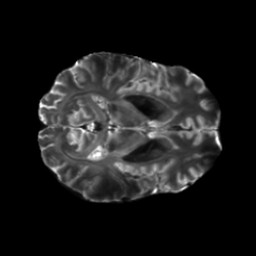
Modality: T2w
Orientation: axial
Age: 30
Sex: female
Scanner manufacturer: siemens
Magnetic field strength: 6.98 T
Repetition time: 7.776 s
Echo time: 0.076 s